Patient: sex M, age 25
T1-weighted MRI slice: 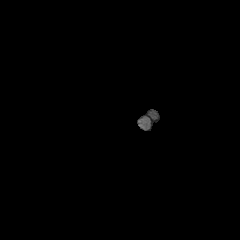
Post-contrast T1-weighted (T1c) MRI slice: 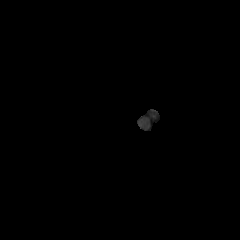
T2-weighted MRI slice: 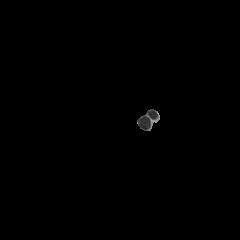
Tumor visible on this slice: no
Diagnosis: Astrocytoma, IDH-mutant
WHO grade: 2